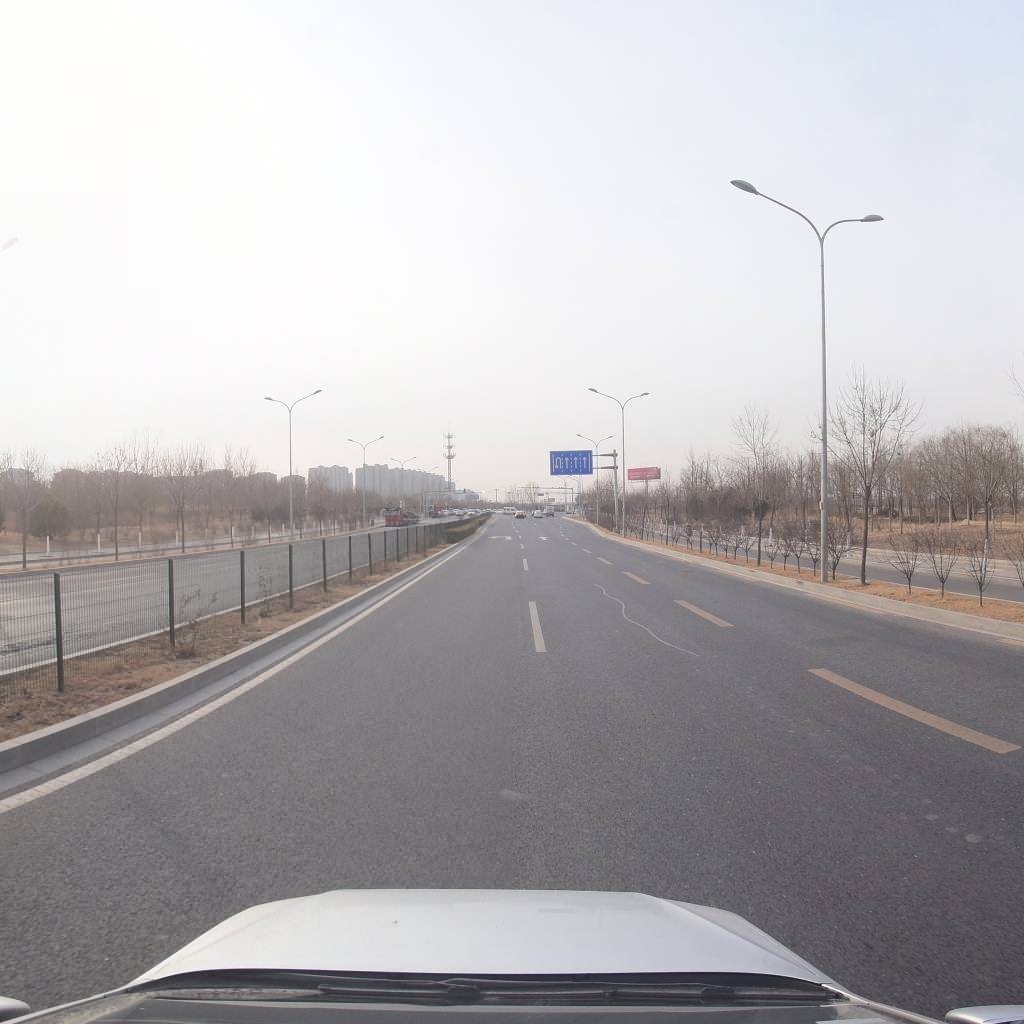
Region: Fengtai
Road damage annotations: longitudinal patch